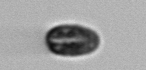
Label: Pseudochattonella_farcimen